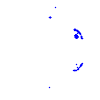
Particle: kaon